Question: I'm struggling to make a login system in my project but I have a one Exception error.
The error look likes this:

This is my 'Person' model:
'''
namespace Entities.Concrete
{
public class Person:IEntity
{
public int Id { get; set; }
public string Name { get; set; }
public string Surname { get; set; }
public bool IsActive { get; set; }
public ICollection<User> Users { get; set; }
}
}
'''
This is my 'User' model:
'''
namespace Entities.Concrete
{
public class User:IEntity
{
[ForeignKey("Person")]
public int PersonId { get; set; }
public string UserName { get; set; }
public string Password { get; set; }
public bool IsActive { get; set; }
public DateTime LastLoginDate { get; set; }
public int PersonForeignKey { get; set; }
public Person Person { get; set; }
}
}
'''
My context look like this:
'''
namespace DataAccess.Concrete.EntityFramework
{
public class SchoolDBContext : DbContext
{
public SchoolDBContext():base("SchoolDB")
{
}
public DbSet<Student> Students{ get; set; }
public DbSet<Person> Persons { get; set; }
public DbSet<User> Users { get; set; }
}
}
'''
Finally, my 'Login' method look like this:
'''
public bool Login(string username, string password)
{
using (TContext context = new TContext())
{
var user = (from p in context.Persons
join u in context.Users
on p.Id equals u.PersonId
where p.IsActive == false &&
u.UserName == username &&
u.Password == password &&
u.IsActive == true
select p).FirstOrDefault();
if (user != null)
return true;
return false;
}
}
'''
I am getting a error in the 'user' variable.
I don't know how to assign a key with Entity framework Code first. Can you help me?
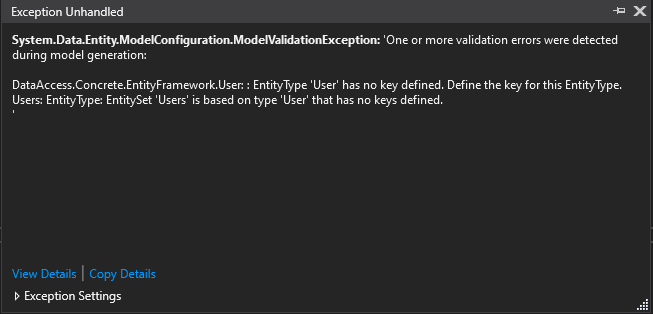
Answer: You don't have an 'Id' field for user, so it doesn't know what the Primary Key is for the User type.
Id is used by default by EF or you can specify your own one using the Key attribute.
just add
public int Id { get; set; }
to the User class type
the EF core docs show what to do here too -> <URL>